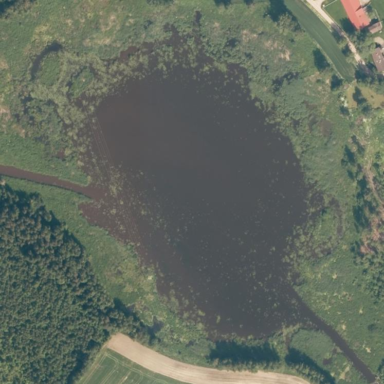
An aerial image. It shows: Pond with natural water.